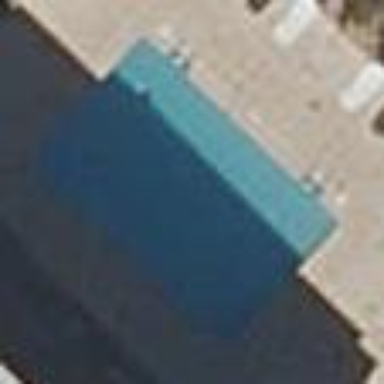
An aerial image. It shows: Swimming pool located in leisure land.